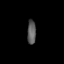
Tissue: prostate
Cell type: Fibroblasts
Senescence score: 0.8586
Nuclear area (px): 207
Mean DAPI intensity: 89.971